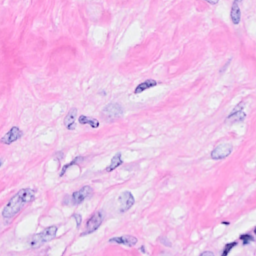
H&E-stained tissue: Breast